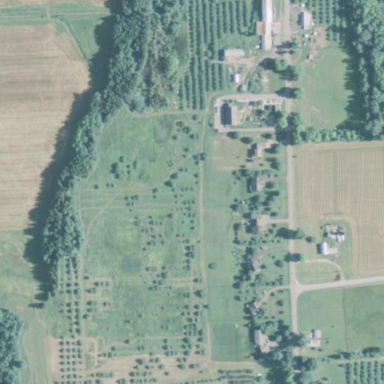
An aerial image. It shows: Orchard.